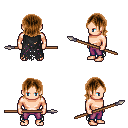
a pixel art fantasy rpg character, male body template, human, light skin, black tattered cape, magenta pants, brown long bangs hairstyle, spear, four views (front, back, left, right), 2x2 character sprite sheet, small pixel art, hard edges, no anti-aliasing